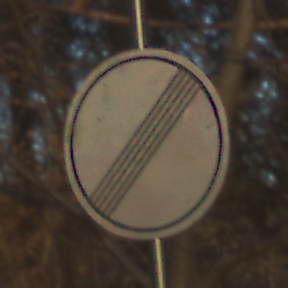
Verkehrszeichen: EndeSaemtlicherBegrenzungen
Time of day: SunriseSunset
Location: Outdoor (Nature)
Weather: Clear
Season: Autumn
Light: Natural